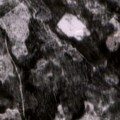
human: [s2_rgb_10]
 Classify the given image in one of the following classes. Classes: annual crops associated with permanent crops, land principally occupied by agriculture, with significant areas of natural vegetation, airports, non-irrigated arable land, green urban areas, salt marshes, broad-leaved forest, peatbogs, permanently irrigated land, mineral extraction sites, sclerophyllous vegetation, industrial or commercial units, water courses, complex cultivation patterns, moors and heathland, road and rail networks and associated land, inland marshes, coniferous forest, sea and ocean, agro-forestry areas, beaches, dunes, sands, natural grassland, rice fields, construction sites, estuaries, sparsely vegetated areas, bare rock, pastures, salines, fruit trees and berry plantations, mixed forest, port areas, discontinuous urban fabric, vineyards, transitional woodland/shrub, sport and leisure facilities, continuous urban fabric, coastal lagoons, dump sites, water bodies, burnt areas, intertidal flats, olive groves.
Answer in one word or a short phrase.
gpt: coniferous forest, mixed forest, transitional woodland/shrub